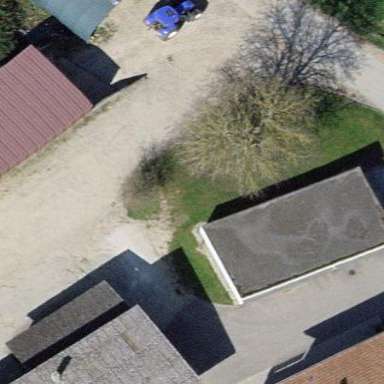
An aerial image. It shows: Farm auxiliary building.